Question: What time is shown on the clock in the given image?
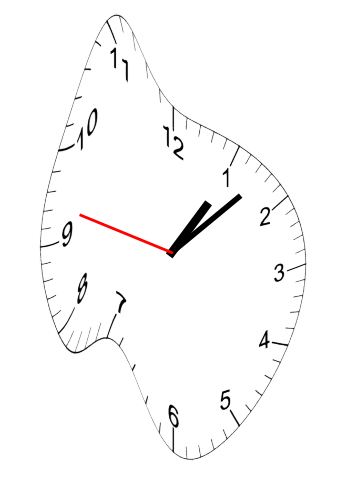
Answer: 01:07:47